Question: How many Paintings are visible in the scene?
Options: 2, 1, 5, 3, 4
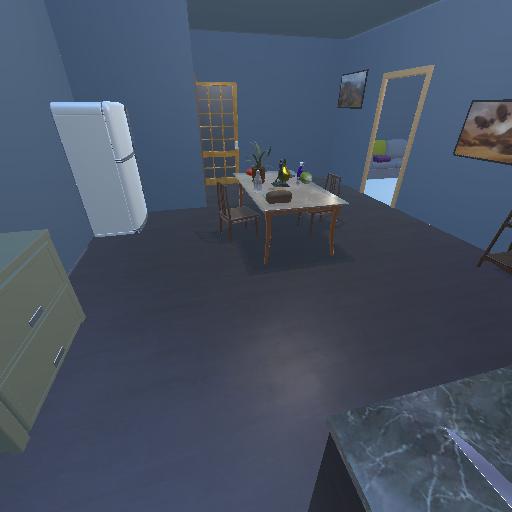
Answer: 2